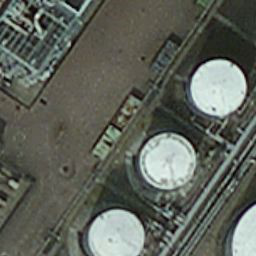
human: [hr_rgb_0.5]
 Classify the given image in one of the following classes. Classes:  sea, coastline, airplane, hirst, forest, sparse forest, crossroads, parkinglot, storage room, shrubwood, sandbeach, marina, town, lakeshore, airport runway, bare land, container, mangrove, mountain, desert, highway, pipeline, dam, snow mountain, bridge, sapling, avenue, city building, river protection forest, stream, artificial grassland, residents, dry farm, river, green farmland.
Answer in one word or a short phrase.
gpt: storage room